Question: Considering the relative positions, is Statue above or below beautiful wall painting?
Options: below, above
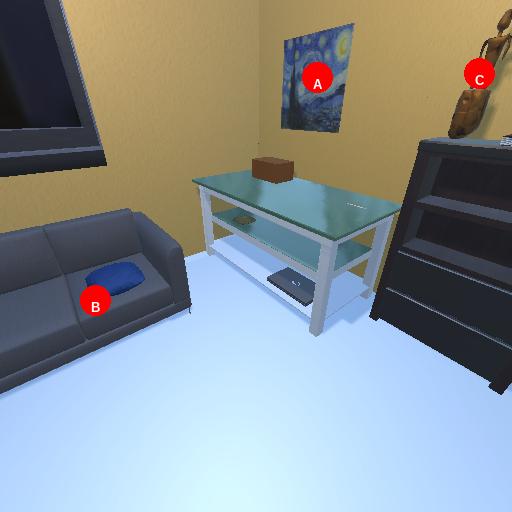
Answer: below